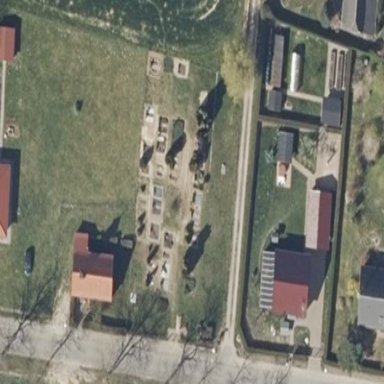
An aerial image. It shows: Grave yard.